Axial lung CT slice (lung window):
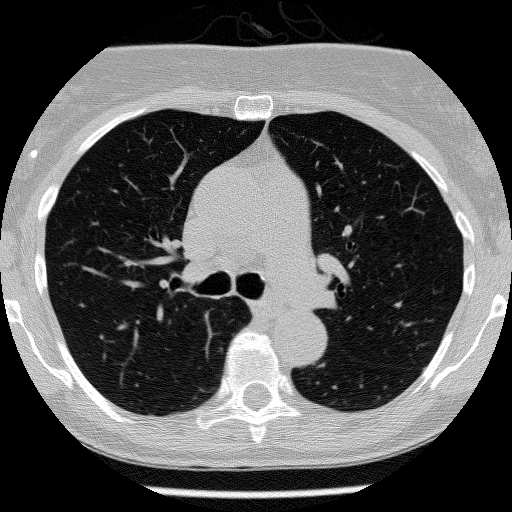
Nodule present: no